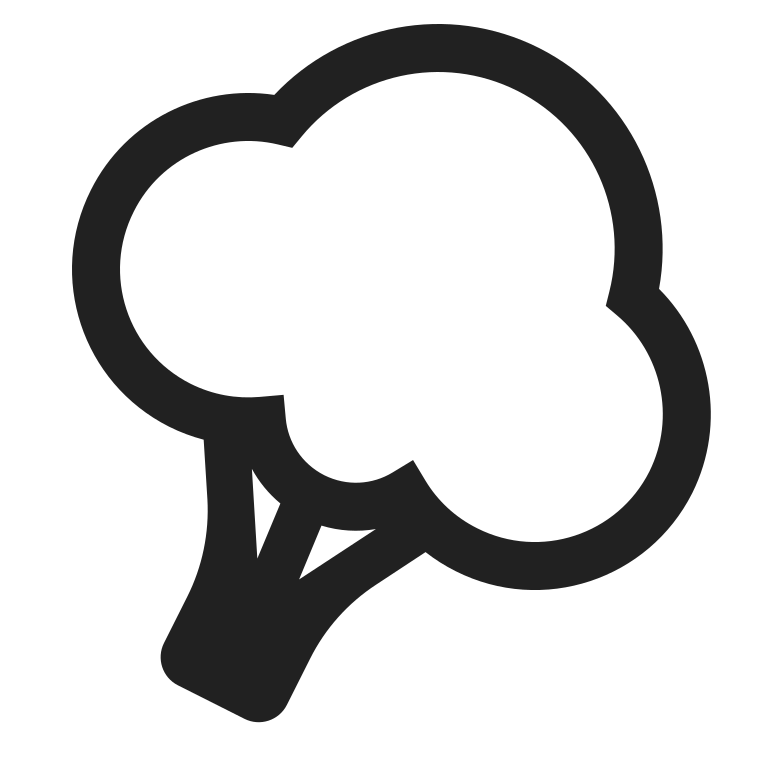
broccoli high contrast